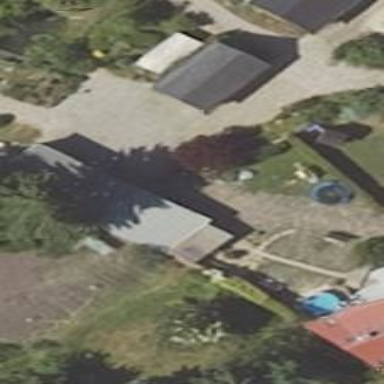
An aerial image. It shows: Shed.